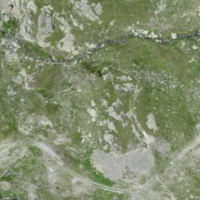
EUNIS habitat code: 31
Species observed at this site:
Hedysarum hedysaroides